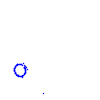
Particle: proton